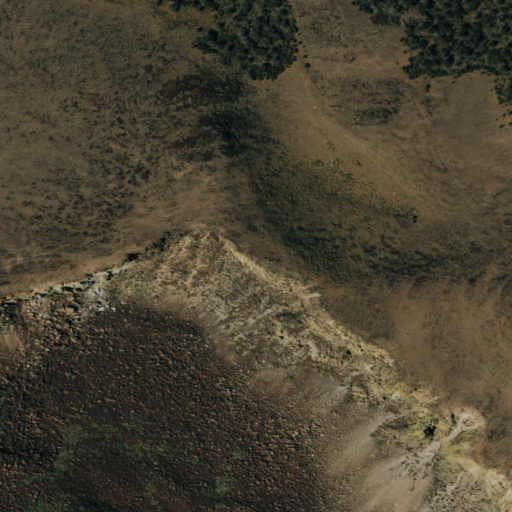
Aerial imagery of mountain in Nevada named Blowout Mountain containing shrub, mixed forest, and evergreen forest